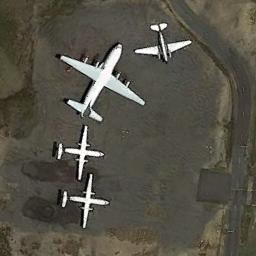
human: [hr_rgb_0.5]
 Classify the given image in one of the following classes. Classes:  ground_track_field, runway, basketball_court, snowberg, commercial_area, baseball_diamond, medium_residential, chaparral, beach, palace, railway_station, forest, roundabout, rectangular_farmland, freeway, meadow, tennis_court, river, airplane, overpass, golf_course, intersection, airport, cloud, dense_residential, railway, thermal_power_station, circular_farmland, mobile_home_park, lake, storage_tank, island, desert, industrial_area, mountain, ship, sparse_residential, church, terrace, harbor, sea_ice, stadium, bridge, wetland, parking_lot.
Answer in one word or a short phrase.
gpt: airplane